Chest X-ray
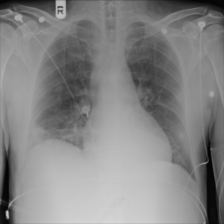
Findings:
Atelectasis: positive
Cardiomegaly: negative
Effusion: negative
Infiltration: positive
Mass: negative
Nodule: negative
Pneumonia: negative
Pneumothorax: negative
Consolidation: negative
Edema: negative
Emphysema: negative
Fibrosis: negative
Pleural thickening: negative
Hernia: negative